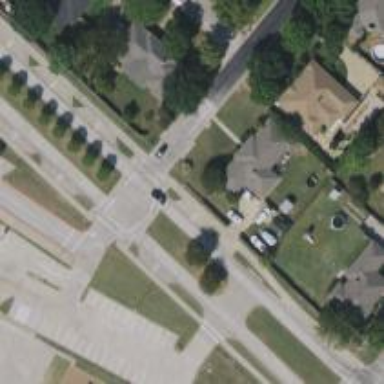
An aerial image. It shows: Stop road.